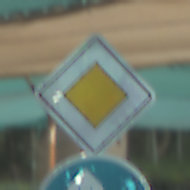
Verkehrszeichen: Vorfahrtsstrasse
Zusatzzeichen unten: VorgeschriebeneFahrtrichtungGeradeausOderRechts
Umgebung: Roofed, Special
Tageszeit: MorningAfternoon
Wetter: PartlyCloudy
Licht: Natural
Jahreszeit: NotSpecified
Kontrast: MediumContrast